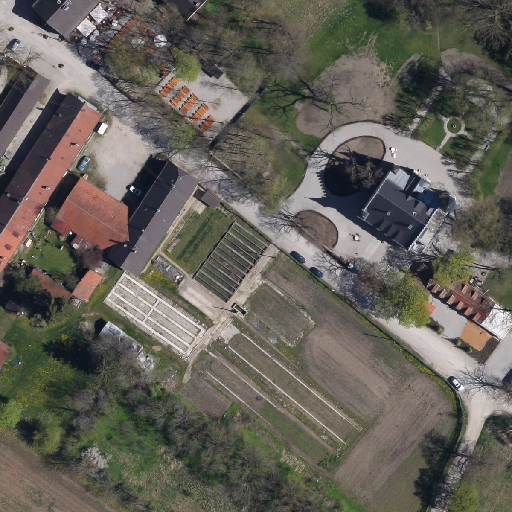
Referring expression: car driving on the road